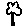
Label: flower